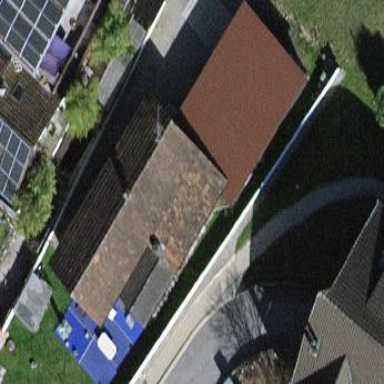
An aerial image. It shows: Gabled house with brown roof tiles. The roof is oriented along the building.